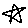
Label: star